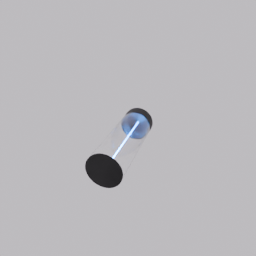
Label: lighting